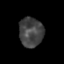
Tissue: prostate
Cell type: T cells
Senescence score: 0.3453
Nuclear area (px): 697
Mean DAPI intensity: 67.405